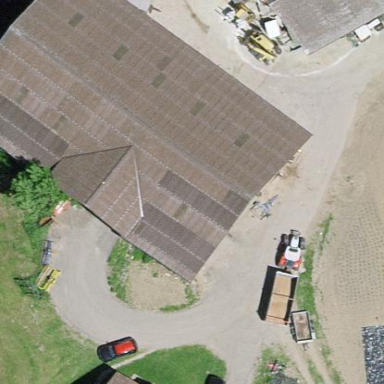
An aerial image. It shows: Gabled roof on farm auxiliary building.